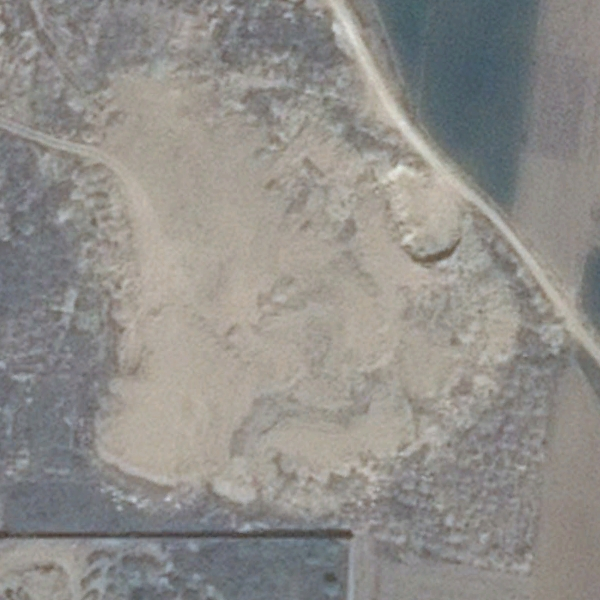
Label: BareLand